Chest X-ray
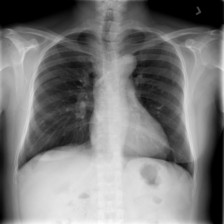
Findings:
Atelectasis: negative
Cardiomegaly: negative
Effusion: negative
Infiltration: negative
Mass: negative
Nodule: negative
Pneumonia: negative
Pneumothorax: negative
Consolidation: negative
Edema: negative
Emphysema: negative
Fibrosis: negative
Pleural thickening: negative
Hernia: negative